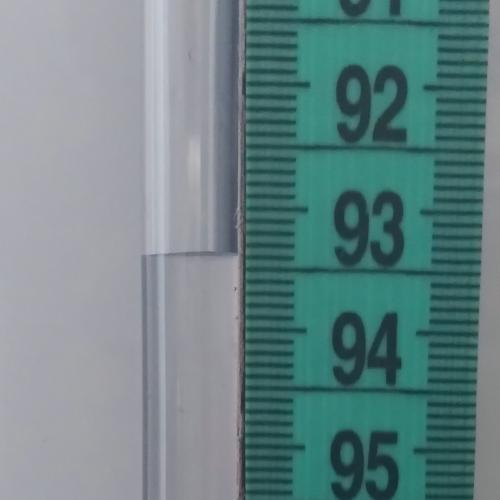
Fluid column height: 93.4 cm